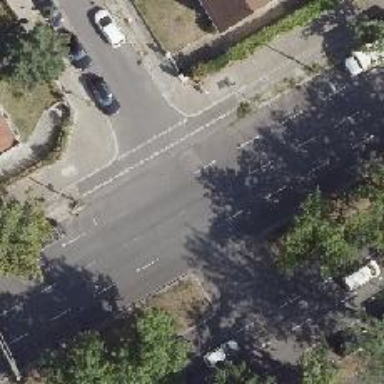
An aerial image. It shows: Residential road with asphalt surface and no sidewalks.